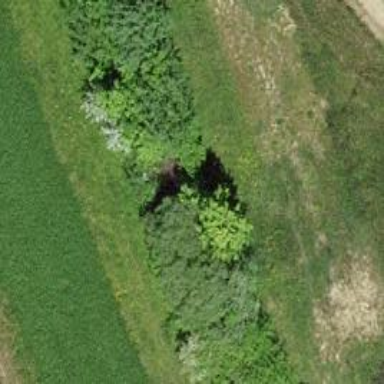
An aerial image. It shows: Hedge acting as barrier.